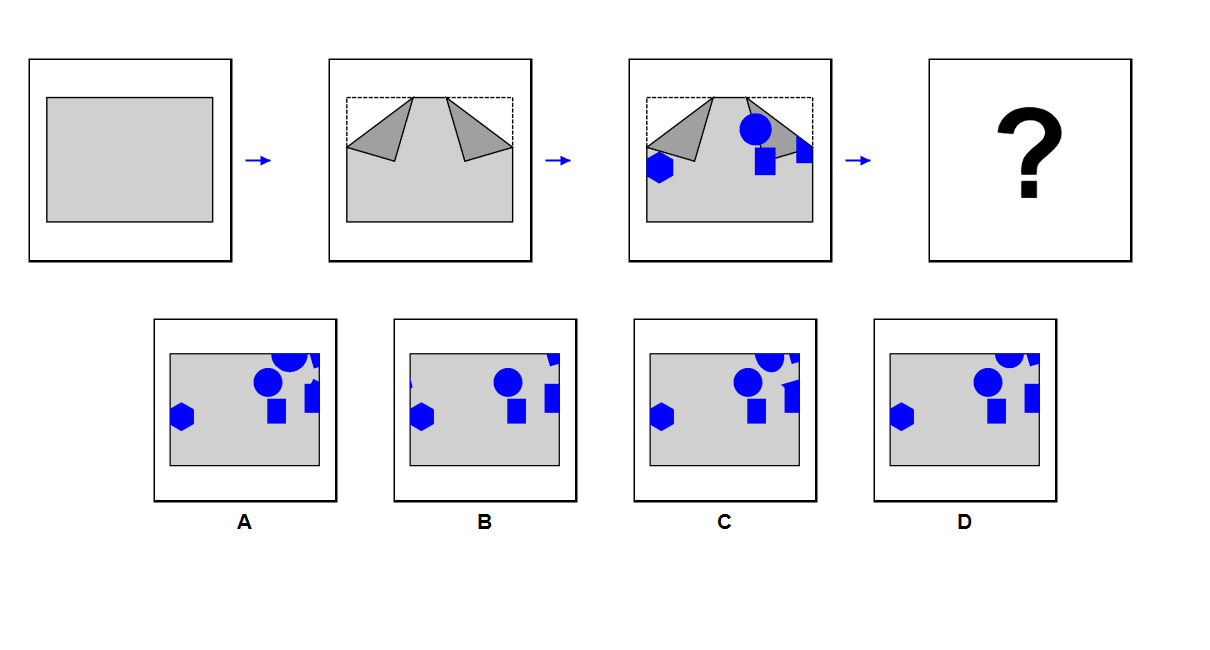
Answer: D